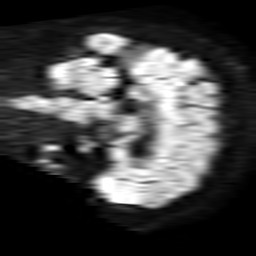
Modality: TRACE
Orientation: sagittal
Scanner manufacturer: philips
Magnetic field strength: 1.5 T
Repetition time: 3.395 s
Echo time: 0.06922 s